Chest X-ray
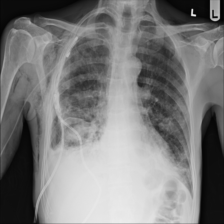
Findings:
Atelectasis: negative
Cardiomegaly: negative
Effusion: negative
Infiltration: positive
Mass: negative
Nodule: negative
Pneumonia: negative
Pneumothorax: negative
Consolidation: negative
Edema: negative
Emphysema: negative
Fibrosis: negative
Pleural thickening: negative
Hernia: negative